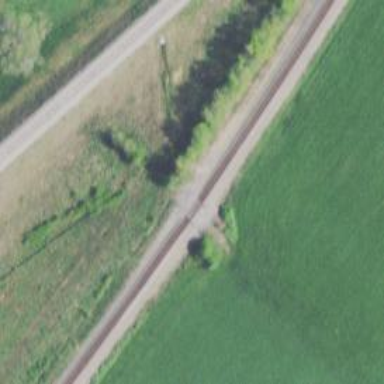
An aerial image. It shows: Railway level crossing.